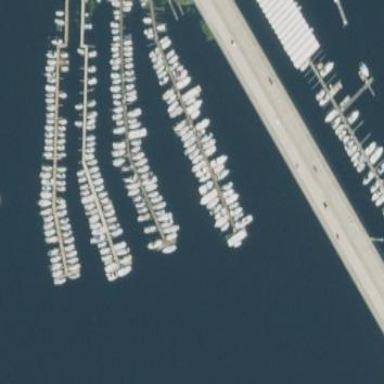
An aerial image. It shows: Man-made pier.